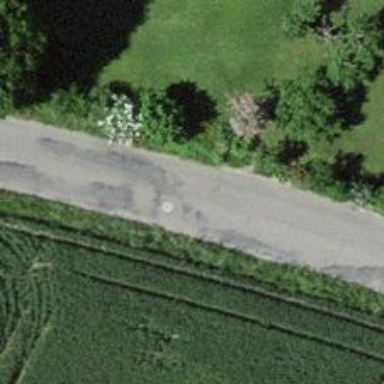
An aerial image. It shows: Asphalt road in residential area.